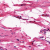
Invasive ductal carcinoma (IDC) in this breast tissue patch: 0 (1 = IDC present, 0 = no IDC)